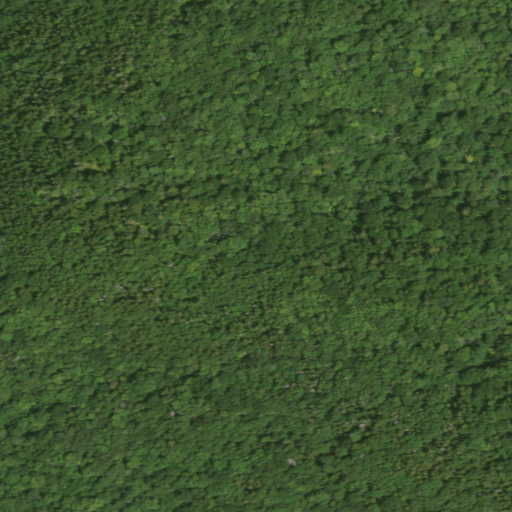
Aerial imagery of mountain in New York named Buck Mountain containing deciduous forest, mixed forest, and evergreen forest